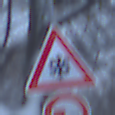
Verkehrszeichen: SchneeOderEisglaette
Zusatzzeichen unten: UeberholverbotKraftfahrzeuge
Umgebung: Outdoor, Nature
Tageszeit: Midday
Wetter: Overcast
Licht: Natural
Jahreszeit: Winter
Kontrast: LowContrast